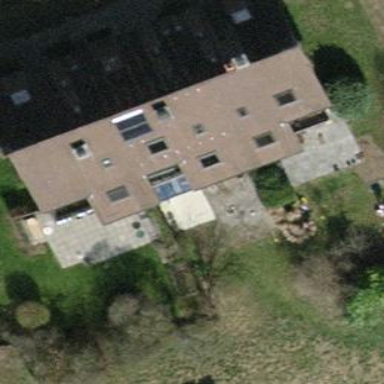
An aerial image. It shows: Terrace building.